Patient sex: F
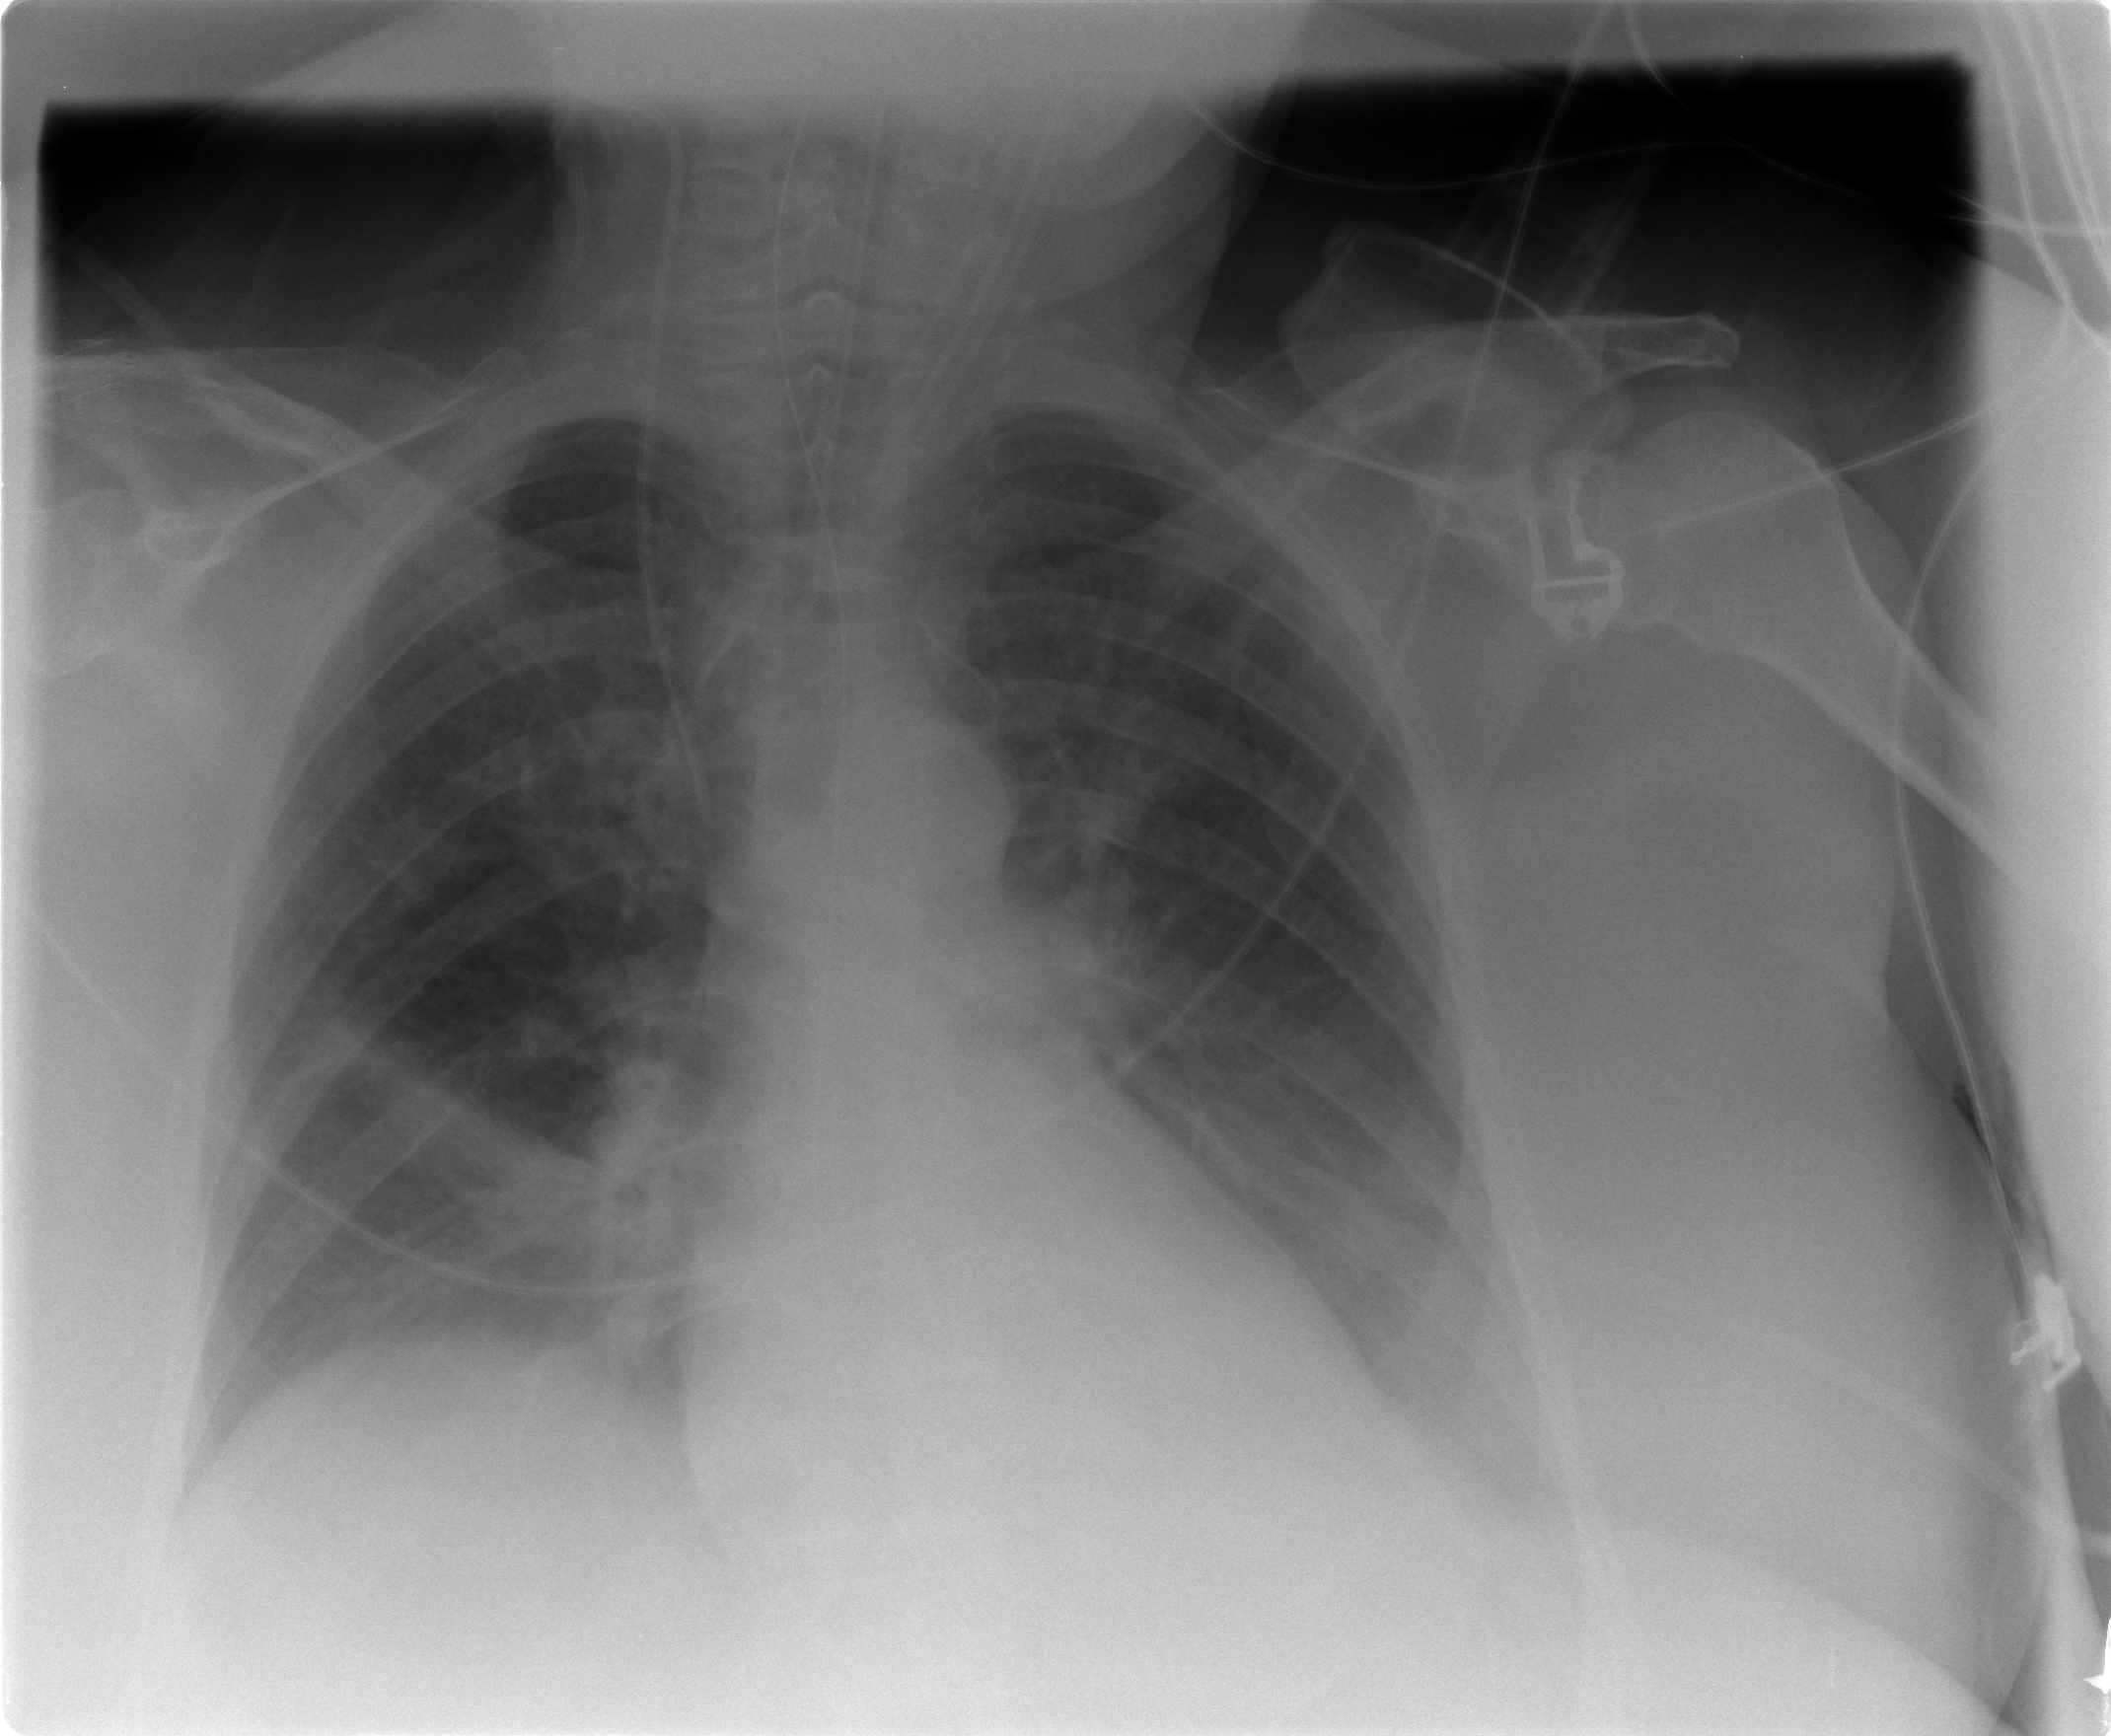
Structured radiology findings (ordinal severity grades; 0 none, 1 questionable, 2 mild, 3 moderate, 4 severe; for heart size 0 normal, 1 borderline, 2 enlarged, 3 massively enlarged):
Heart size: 0
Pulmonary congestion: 0
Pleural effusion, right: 0
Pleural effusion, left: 1
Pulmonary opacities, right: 0
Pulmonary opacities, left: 0
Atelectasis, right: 2
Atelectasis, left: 2